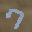
Label: 7